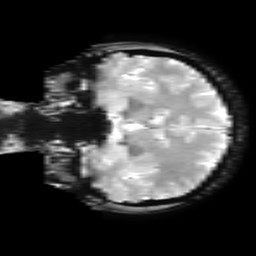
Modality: T2starw
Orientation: coronal
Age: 34
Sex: female
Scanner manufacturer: ge
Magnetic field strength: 3 T
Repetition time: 0.65 s
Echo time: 0.02 s